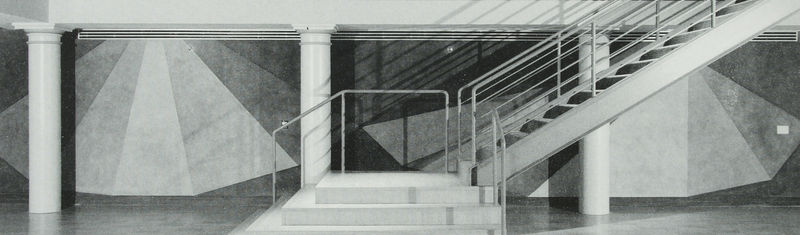
Titel: Installation Hasbro Inc., New York - Double asymmetrical pyramids
Künstler: Sol Lewitt
Standort: New York
Institution: Privatsammlung
Schlagwörter: dunkel, schatten, weiß, dreieck, grau, hell, licht, raum, schwarz, säule, säulen, zimmer, wand, architektur, innenraum, boden, decke, ecke, formen, treppe, aufgang, geländer, stufen, foto, fotografie, wände, stangen, form, kapitelle, kapitell, bauhaus, treppengeländer, museum, sol, wandbild, fotographie, dreiecke, schaft, geometrie, lewitt, installation, dreicke, pyramiden, sol lewitt, ibstallation, installatioin, weißi